Question: So I have this actionBar:

How do I change the style of the MUTE button text so that it isn't bold and is smaller and is of a different color? Adding 'android:actionMenuTextColor' to AppTheme has no effect. Defining 'android:actionBarStyle' also has no effect, like it's being ignored! I've looked at every other answer I can find, nothing works!
These are the styles that produce the actionbar seen above:
'''
<style name="AppBaseTheme" parent="@style/Theme.AppCompat">
<item name="colorPrimary">@color/actionbar_bgr</item>
<item name="colorPrimaryDark">@color/primary_dark</item>
</style>
<style name="AppTheme" parent="AppBaseTheme">
<item name="android:windowBackground">@color/activity_bgr</item>
<item name="android:textColor">@color/activity_text</item>
<item name="android:textSize">@dimen/small_text_size</item>
<item name="android:actionBarStyle">@style/NewActionBar</item>
<item name="android:actionMenuTextColor">@color/test_pink</item>
</style>
<style name="NewActionBar">
<item name="android:background">@color/test_pink</item>
<item name="android:titleTextStyle">@style/NewActionBarTitle</item>
<item name="android:displayOptions">showHome|showTitle</item>
</style>
<style name="NewActionBarTitle">
<item name="android:textSize">@dimen/action_bar_text_size</item>
<item name="android:textColor">@color/test_yellow</item>
</style>
'''
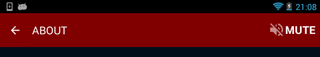
Answer: Since you're using the 'Theme.AppCompat' you need to drop the 'android:' in your items name. Also read the answer <URL> and the resource linked in it.